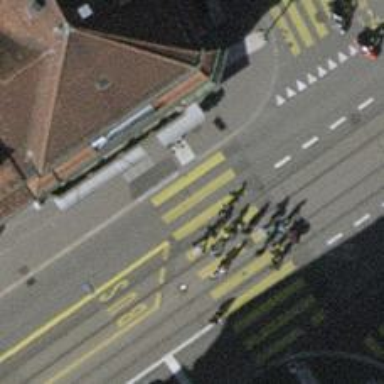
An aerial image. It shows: Zebra crossing controlled by traffic signals.